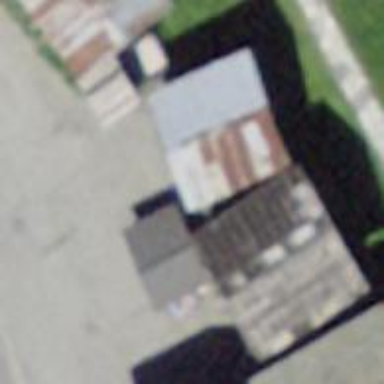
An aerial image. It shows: Recycling container for recycling.